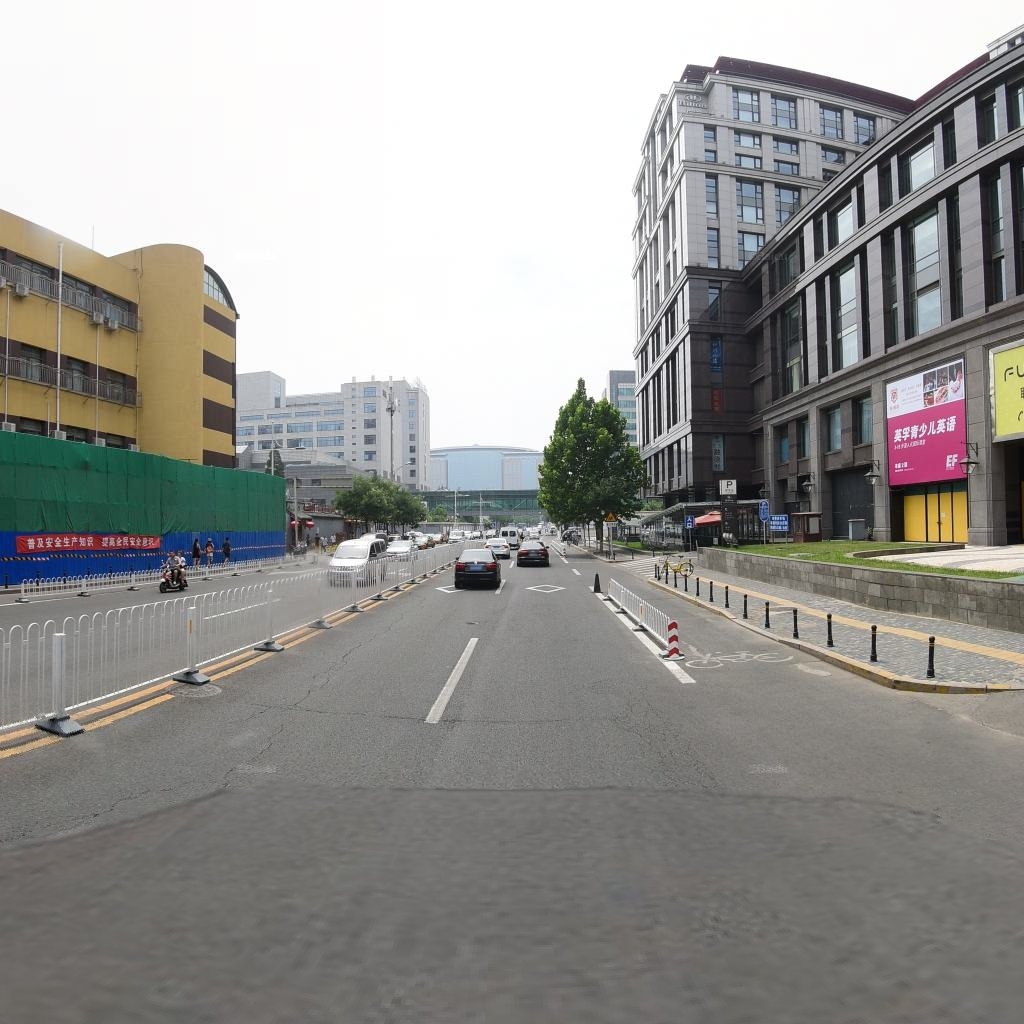
Region: Dongcheng
Road damage annotations: transverse crack, longitudinal crack, longitudinal crack, alligator crack